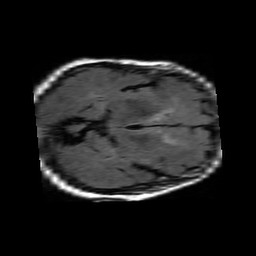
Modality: FLAIR
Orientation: axial
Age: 68
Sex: female
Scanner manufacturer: philips
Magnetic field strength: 1.5 T
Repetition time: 6 s
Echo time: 0.12 s